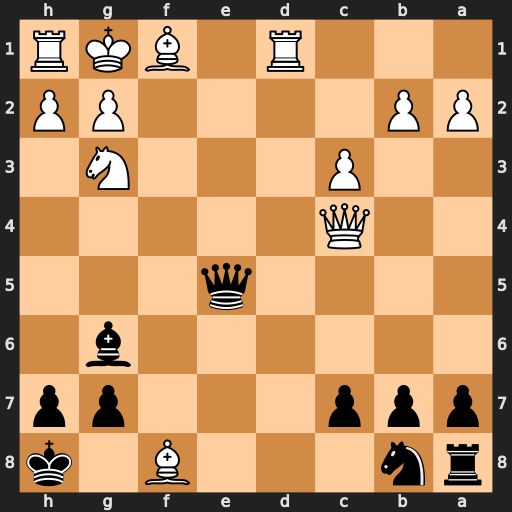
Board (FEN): rn3B1k/ppp3pp/6b1/4q3/2Q5/2P3N1/PP4PP/3R1BKR
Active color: b
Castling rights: -
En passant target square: -
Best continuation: Qe3#